Question: What is the measurement shown in the image?
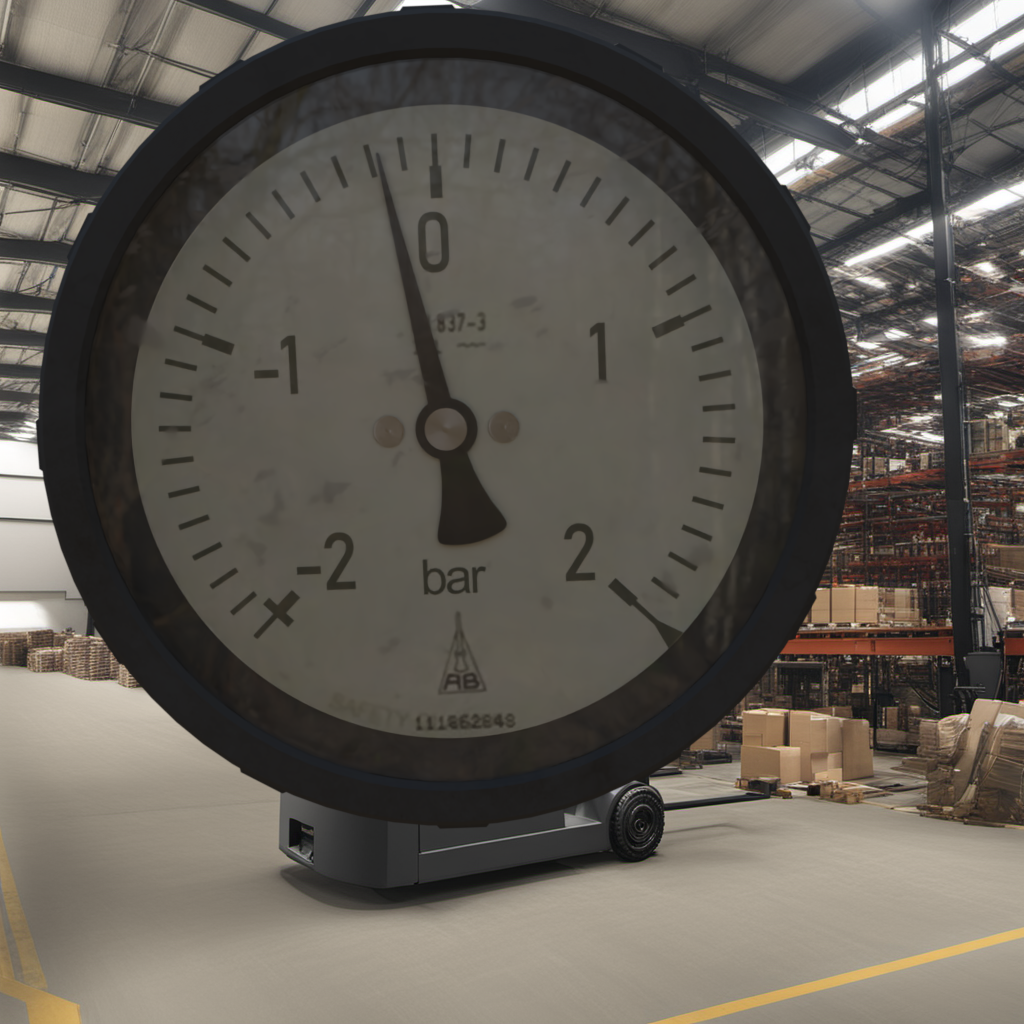
Answer: The result is -0.18
Question: What is the value range of the measurement in the image?
Answer: The range is from -2 to 2
Question: What is the minimum and maximum reading range of this measurement?
Answer: The minimum value is -2 and the maximum value is 2